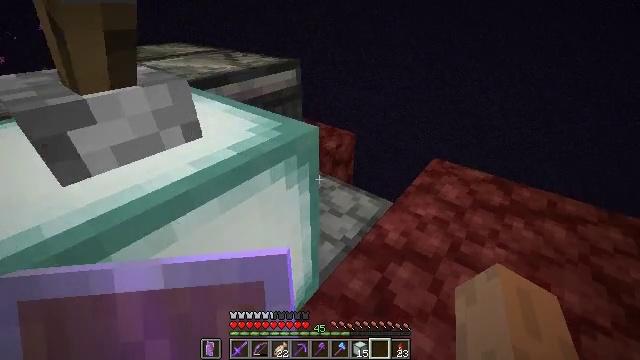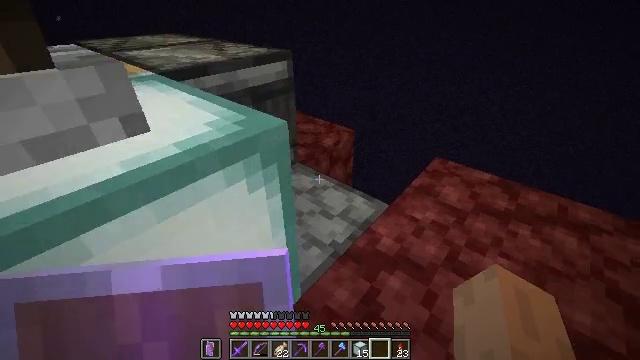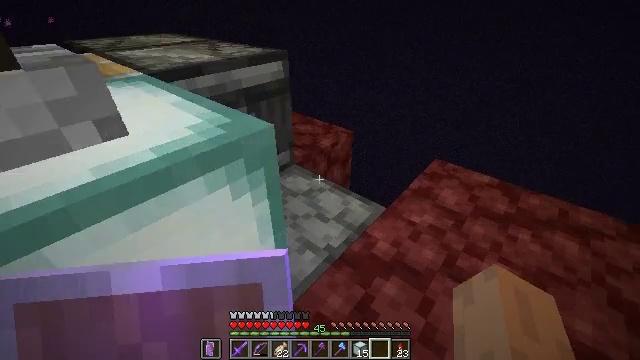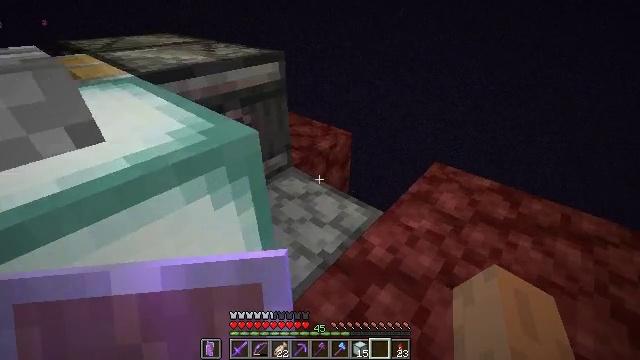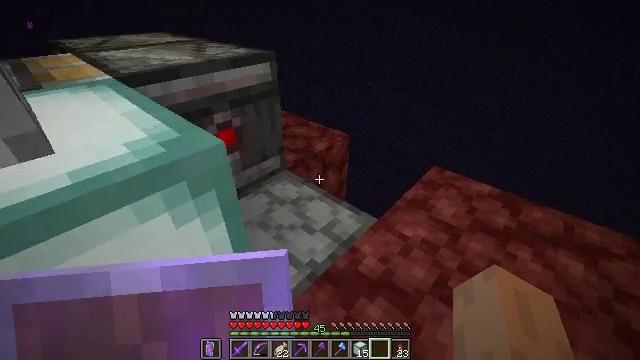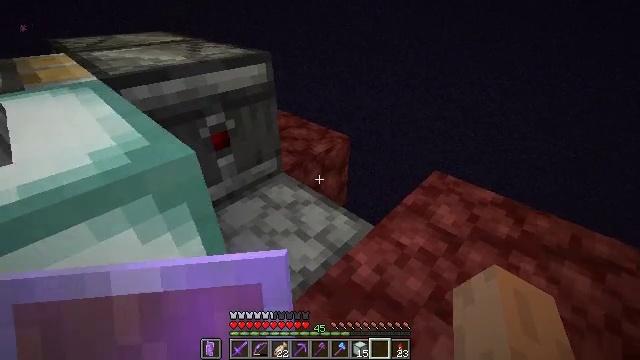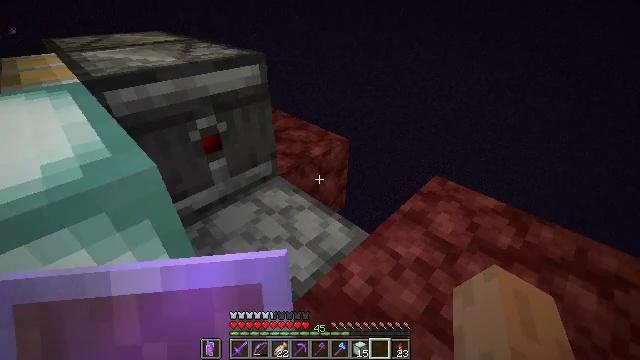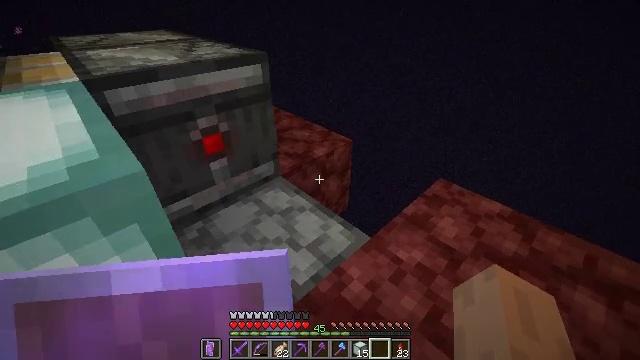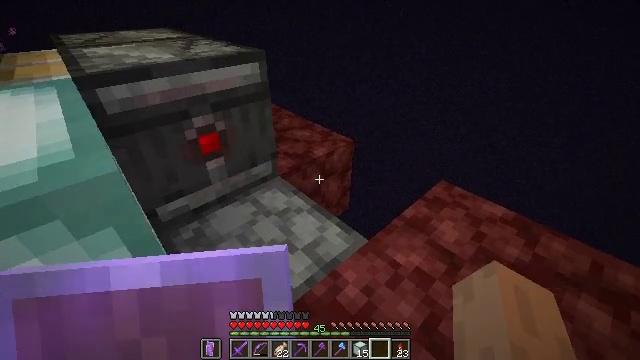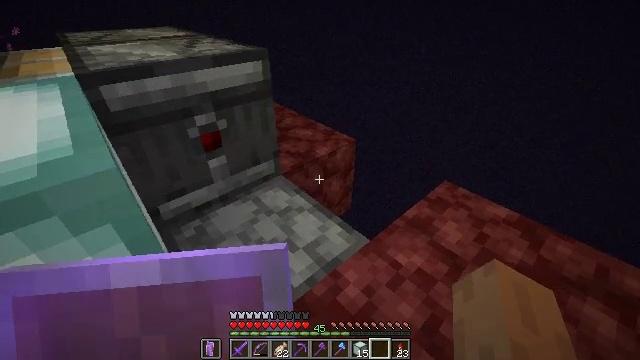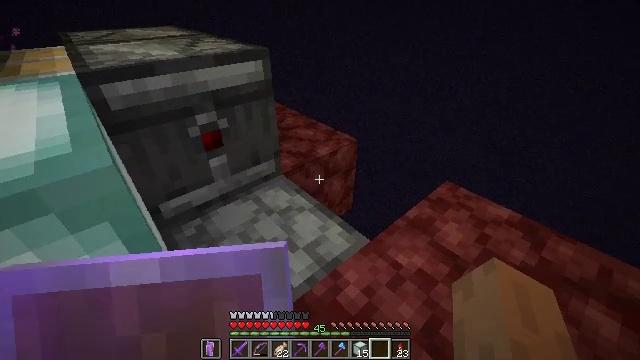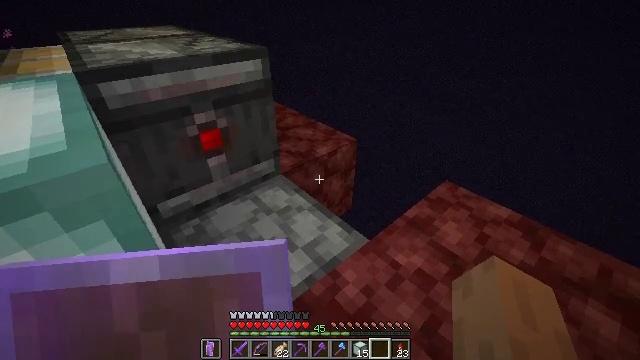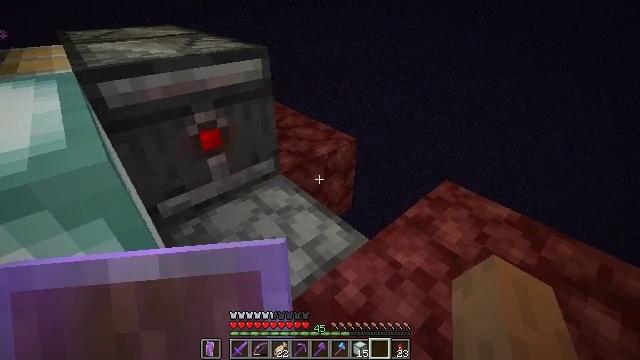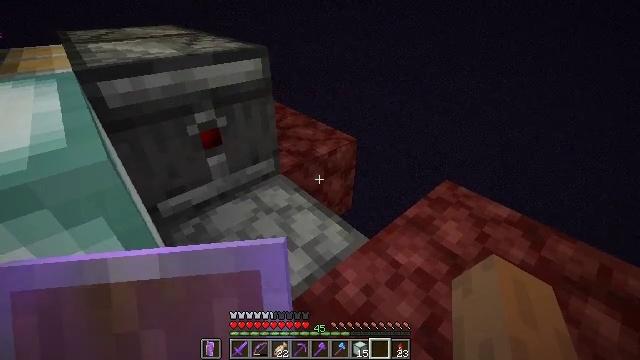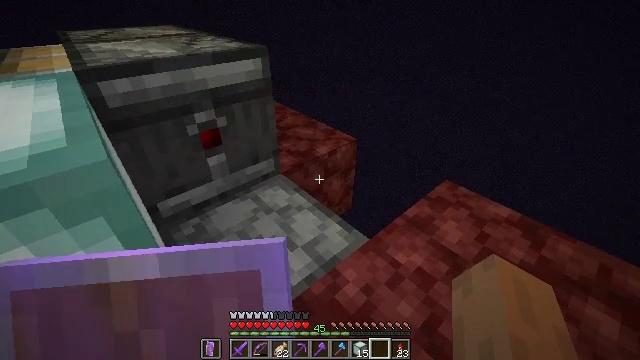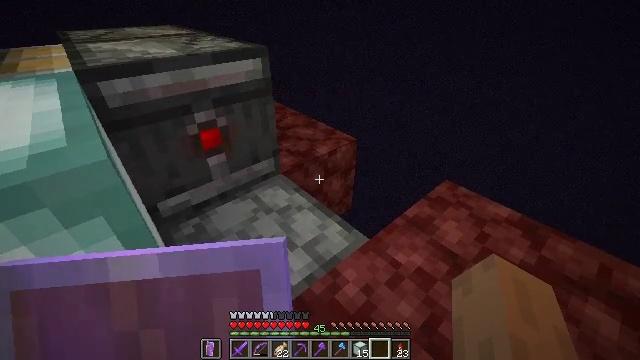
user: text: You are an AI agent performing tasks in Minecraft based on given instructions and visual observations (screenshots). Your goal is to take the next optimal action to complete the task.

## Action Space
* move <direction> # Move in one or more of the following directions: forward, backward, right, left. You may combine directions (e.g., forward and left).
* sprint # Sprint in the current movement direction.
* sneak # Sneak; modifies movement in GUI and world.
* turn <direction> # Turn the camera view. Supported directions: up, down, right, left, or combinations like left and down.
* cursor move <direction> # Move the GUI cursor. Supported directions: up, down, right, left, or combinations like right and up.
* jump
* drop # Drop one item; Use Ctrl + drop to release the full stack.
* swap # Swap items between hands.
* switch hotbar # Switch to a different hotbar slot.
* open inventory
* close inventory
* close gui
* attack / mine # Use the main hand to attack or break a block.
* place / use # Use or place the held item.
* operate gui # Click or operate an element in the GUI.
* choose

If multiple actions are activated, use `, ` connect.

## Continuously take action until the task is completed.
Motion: motion action
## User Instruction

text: Left-click on the lever to pick it up.
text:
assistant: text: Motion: move forward and move right, sneak, turn left
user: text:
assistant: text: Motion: move forward and move right, sneak
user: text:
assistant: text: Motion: move forward and move right, sneak
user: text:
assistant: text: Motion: move forward and move right, sneak
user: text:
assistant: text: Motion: move forward and move right, sneak, turn left
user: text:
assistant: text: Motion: move forward and move right, sneak, turn left
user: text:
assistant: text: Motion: sneak, turn left
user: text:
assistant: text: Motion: sneak, turn left
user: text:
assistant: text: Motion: sneak
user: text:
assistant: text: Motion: sneak
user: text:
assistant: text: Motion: sneak
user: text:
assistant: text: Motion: sneak
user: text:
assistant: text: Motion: sneak
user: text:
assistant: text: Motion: sneak
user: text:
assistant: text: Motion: sneak
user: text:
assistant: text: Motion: sneak
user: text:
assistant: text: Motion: sneak
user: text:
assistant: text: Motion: sneak
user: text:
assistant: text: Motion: sneak
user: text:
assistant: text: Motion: sneak
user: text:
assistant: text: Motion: sneak
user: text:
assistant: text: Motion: sneak
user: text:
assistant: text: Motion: sneak
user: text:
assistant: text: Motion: sneak
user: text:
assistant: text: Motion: sneak, turn left
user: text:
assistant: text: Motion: sneak, turn left
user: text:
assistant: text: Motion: sneak
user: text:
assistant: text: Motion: move left, sneak
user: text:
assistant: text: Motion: move left, sneak, turn left
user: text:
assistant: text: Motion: move left, sneak, turn left and up